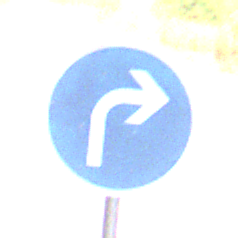
Verkehrszeichen: VorgeschriebeneFahrtrichtungRechts
Umgebung: Roofed, Underpass
Tageszeit: Midday
Wetter: Clear
Licht: Natural
Jahreszeit: NotSpecified
Kontrast: LowContrast